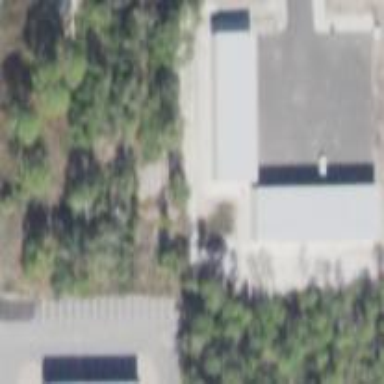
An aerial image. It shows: Building housing storage rental shop.